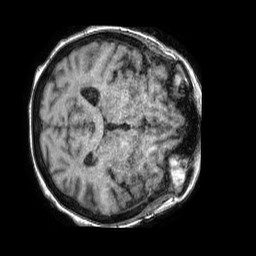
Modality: T1w
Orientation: axial
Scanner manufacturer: philips
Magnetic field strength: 1.5 T
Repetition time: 0.007656 s
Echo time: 0.003485 s